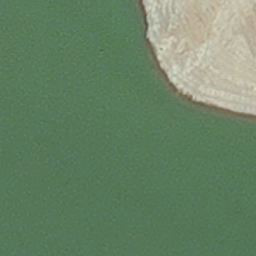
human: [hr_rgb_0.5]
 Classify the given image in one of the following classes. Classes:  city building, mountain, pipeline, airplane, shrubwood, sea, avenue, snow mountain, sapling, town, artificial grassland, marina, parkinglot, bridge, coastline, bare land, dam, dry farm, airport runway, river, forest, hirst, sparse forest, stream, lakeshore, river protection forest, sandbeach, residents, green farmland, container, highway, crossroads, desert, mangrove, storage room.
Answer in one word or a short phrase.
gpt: hirst